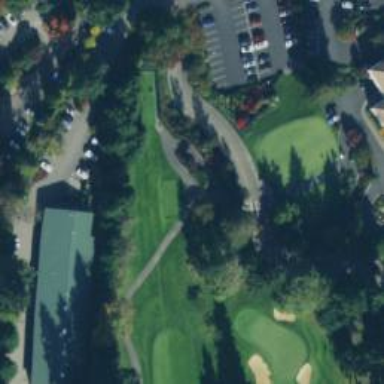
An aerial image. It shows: Service road used as golf cart path.